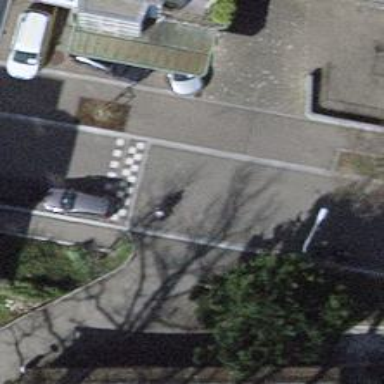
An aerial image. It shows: Unmarked crossing with traffic calming table.